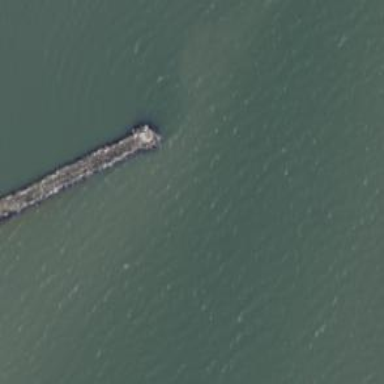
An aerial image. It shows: Breakwater structure.